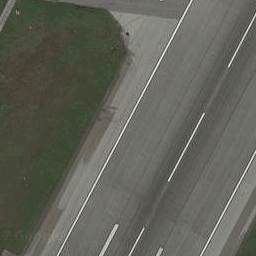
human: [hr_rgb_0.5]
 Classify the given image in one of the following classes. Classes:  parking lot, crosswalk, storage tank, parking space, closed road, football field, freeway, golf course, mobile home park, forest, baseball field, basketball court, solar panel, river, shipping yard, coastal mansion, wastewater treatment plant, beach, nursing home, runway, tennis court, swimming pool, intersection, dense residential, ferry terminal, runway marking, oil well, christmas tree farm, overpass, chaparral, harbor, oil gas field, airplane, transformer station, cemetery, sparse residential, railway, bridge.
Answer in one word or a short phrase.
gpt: runway